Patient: sex F, age 39
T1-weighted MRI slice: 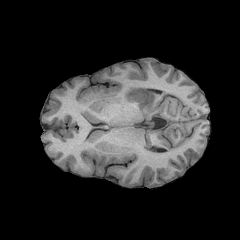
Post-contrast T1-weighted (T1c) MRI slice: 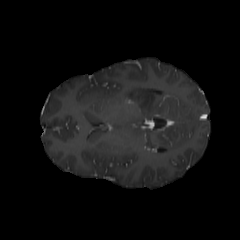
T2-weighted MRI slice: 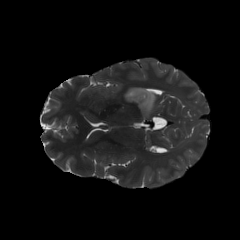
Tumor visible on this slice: yes
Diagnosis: Astrocytoma, IDH-mutant
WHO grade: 4